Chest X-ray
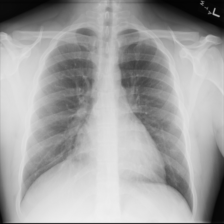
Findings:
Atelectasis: negative
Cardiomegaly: negative
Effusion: negative
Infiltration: negative
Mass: negative
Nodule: negative
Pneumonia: negative
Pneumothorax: negative
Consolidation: negative
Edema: negative
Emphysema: negative
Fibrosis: negative
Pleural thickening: negative
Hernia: negative